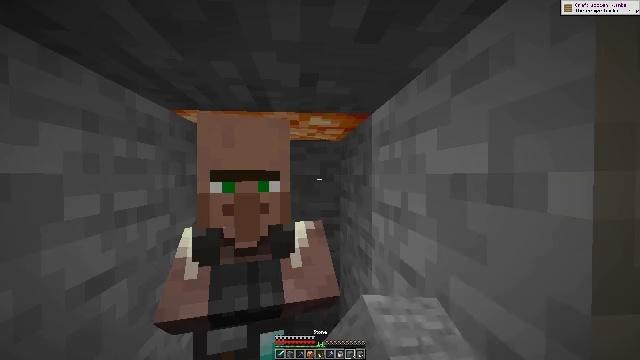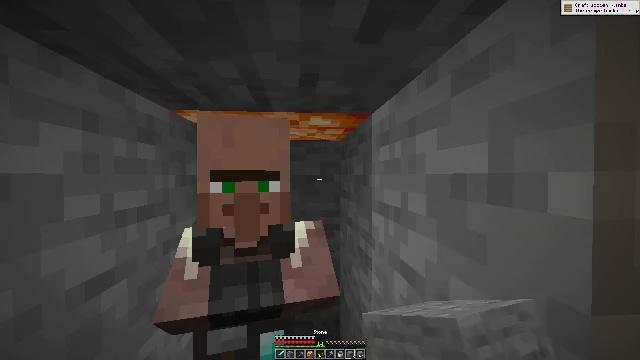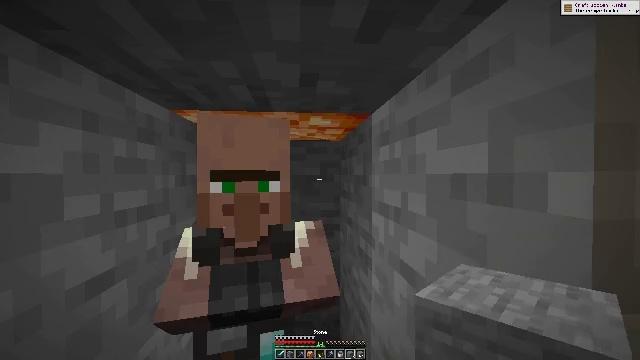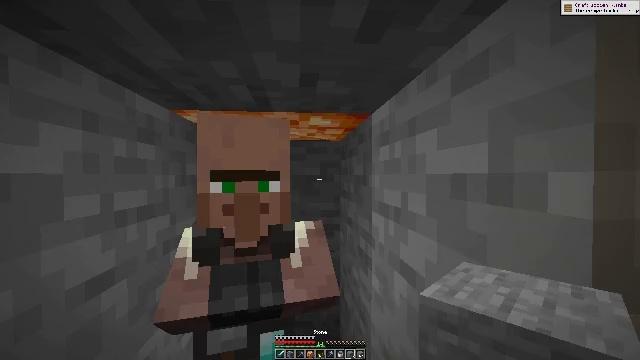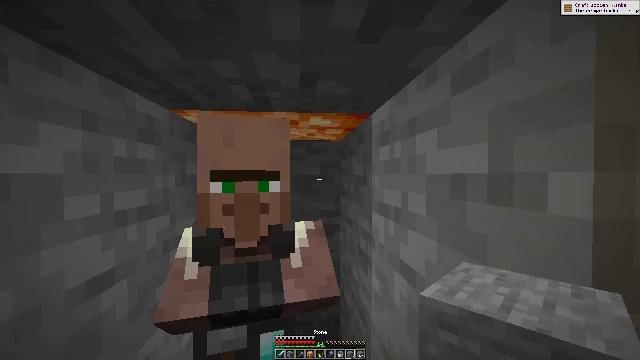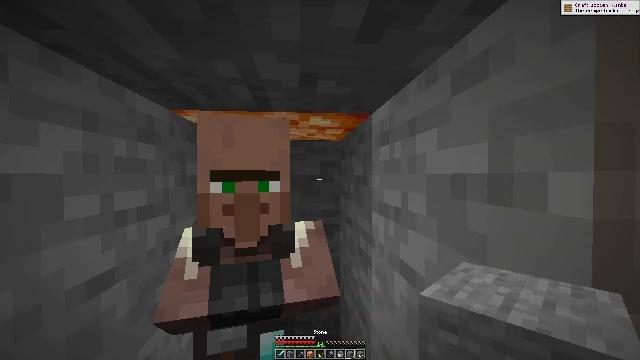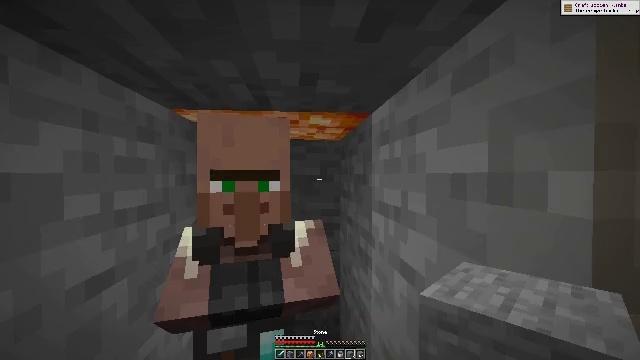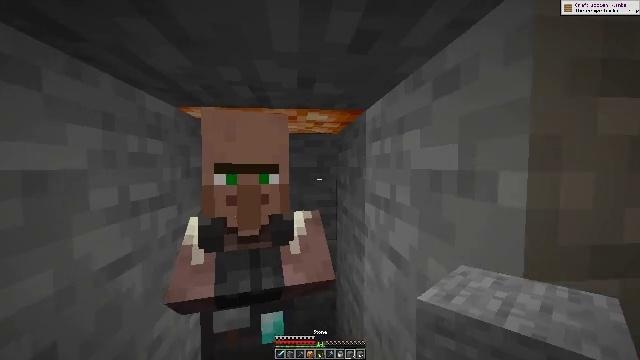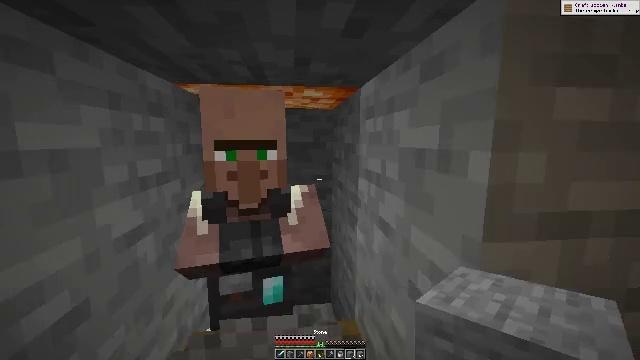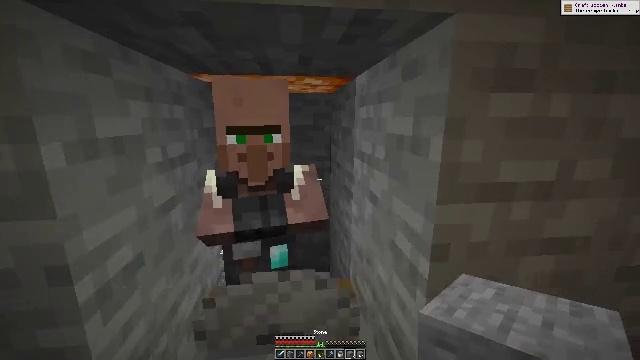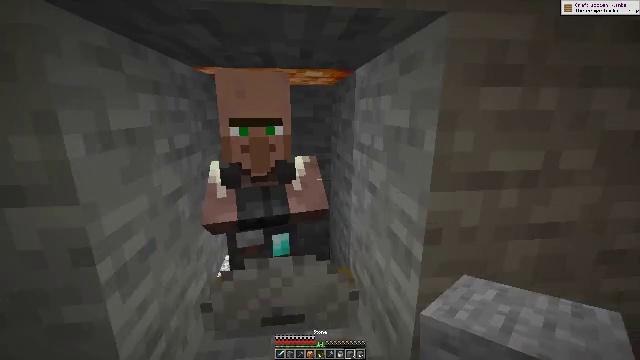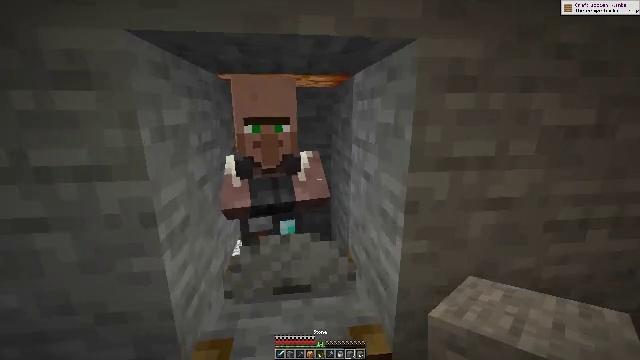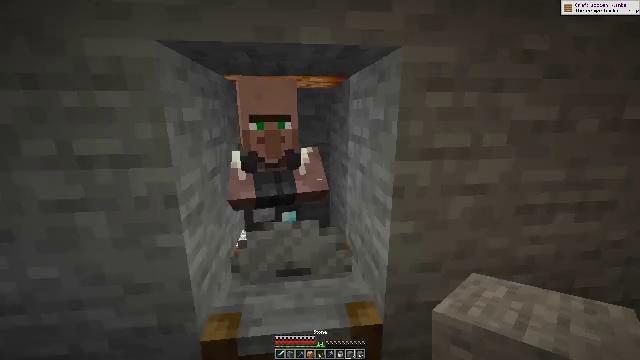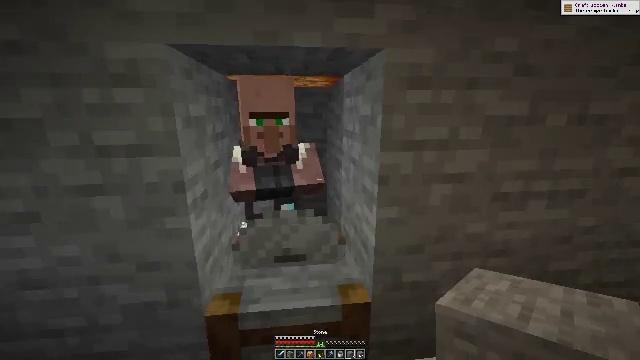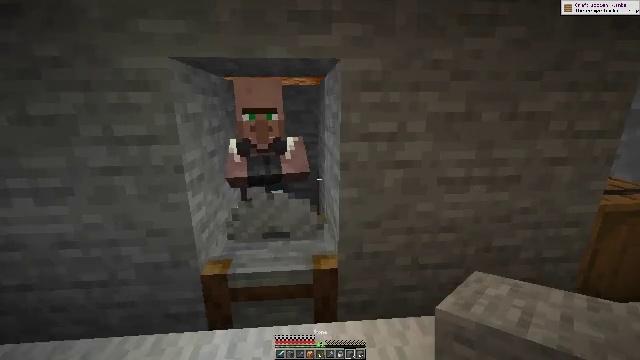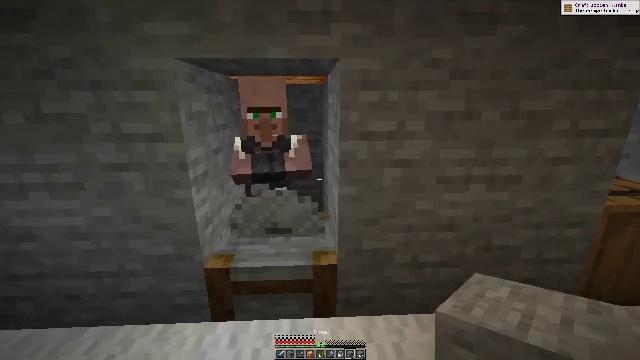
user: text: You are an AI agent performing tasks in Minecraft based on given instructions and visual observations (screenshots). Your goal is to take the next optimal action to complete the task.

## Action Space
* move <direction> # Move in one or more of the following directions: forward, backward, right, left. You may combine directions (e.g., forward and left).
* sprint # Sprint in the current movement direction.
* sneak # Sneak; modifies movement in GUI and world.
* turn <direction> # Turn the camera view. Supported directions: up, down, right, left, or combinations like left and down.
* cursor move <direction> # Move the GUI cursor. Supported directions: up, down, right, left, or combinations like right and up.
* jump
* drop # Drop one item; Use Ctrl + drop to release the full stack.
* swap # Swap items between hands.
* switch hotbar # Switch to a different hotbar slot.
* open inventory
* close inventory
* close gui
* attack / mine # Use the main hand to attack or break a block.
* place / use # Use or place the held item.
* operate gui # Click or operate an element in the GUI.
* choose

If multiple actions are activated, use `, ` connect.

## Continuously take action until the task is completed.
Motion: motion action
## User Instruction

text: Collect vines by mining them.
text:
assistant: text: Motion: no_op
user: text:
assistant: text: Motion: no_op
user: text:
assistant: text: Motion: no_op
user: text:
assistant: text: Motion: no_op
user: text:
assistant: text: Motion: no_op
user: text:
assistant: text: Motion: no_op
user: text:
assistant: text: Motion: move back, turn down
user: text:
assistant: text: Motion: move back, turn down
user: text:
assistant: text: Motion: move back, turn down
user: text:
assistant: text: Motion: move back, turn down
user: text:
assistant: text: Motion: move back
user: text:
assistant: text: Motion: move back and move right
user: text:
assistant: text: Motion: move back and move right
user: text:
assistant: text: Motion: move back and move right, turn left
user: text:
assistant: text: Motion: move right, turn left
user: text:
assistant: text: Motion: turn left
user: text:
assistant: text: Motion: no_op
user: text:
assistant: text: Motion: no_op
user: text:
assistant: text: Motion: no_op
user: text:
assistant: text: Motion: no_op
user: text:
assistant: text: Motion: no_op
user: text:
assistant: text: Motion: no_op
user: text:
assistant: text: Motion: no_op
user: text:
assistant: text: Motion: no_op
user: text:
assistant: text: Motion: no_op
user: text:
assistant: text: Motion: no_op
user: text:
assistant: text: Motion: no_op
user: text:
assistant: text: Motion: no_op
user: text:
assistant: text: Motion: move right
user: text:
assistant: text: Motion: move right, turn right and up